Question: I created the button on the left purely with CSS. It is a div within a div. However, the three buttons on the right are 'background' properties on 'img' tags. I did this so I could simulate a rollover effect following instructions from <URL>.

Now, is there a way to add the inner border, as in the first button, to the other three using CSS?
Fiddle <URL>.
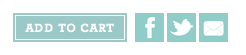
Answer: According to the <URL>, padding is between the and . You should be able to style the images like:
'''
.img-btn {
background: #FFF; // inner border color
padding: 2px; // inner border width
border: 2px solid #[yourgreen]; // outer border
}
'''
You shouldn't need any extra 'div's to accomplish this, even for your pure CSS button. Following style is for the case when the image is a background-image:
'''
.img-btn {
background: #FFF url('your.img') no-repeat;
padding: 2px;
border: 2px solid #[yourgreen];
width: [image width];
height: [image height];
background-position: center center;
}
'''
Here's a <URL> of double-border as described above.